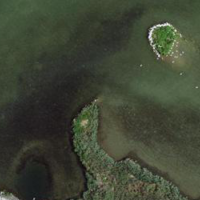
EUNIS habitat code: 14
Species observed at this site:
Anser anser
Bucephala clangula